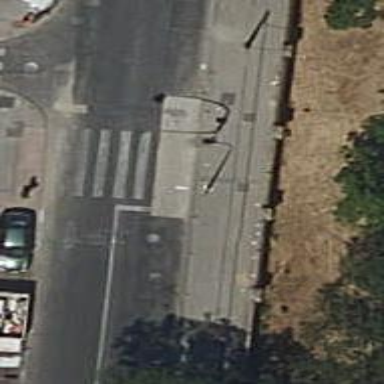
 serving as platform for public transportation."